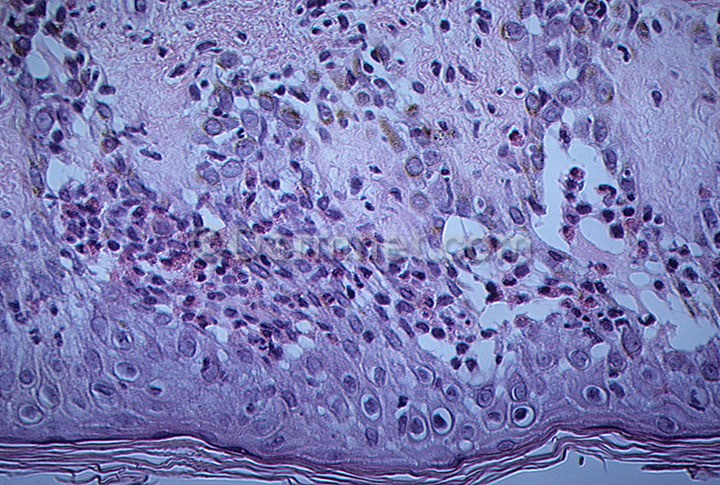
Disease: Bullous Disease Photos